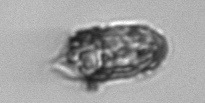
Label: Tintinnopsis